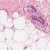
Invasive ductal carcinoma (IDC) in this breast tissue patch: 0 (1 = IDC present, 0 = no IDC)